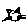
Label: cat